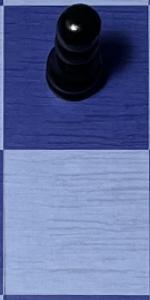
Label: Empty